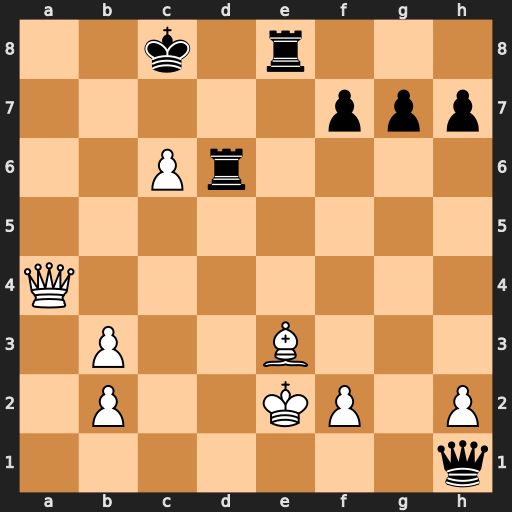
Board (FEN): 2k1r3/5ppp/2Pr4/8/Q7/1P2B3/1P2KP1P/7q
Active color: w
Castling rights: -
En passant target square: -
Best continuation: Qa8+ Kc7 Qb7+ Kd8 c7+